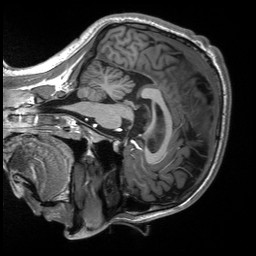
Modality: T1w
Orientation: sagittal
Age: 24
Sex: male
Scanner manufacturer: siemens
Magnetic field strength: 3 T
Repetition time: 2.53 s
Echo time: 0.00219 s